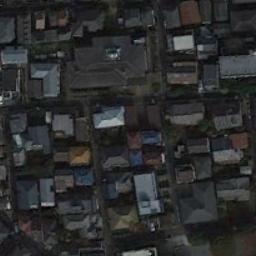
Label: dense_residential